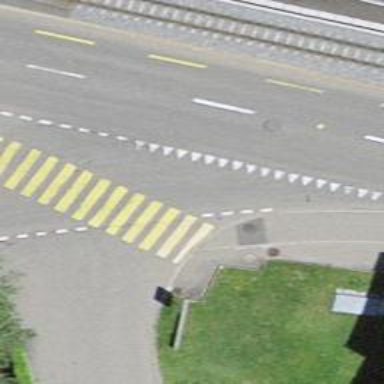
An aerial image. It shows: Road with "give way" sign.